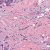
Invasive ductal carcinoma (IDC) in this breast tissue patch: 1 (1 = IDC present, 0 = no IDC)